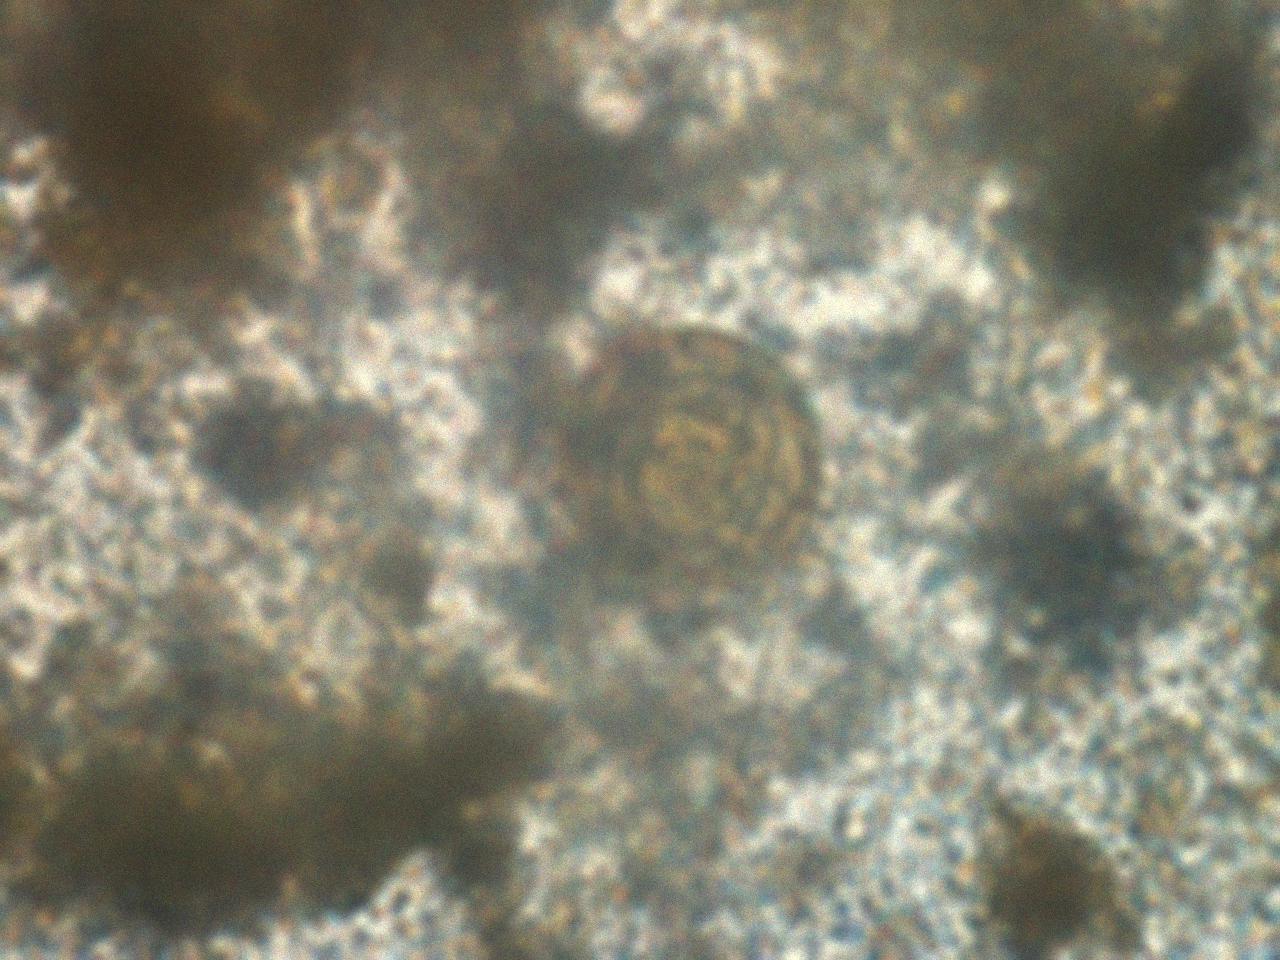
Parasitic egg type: Hymenolepis diminuta